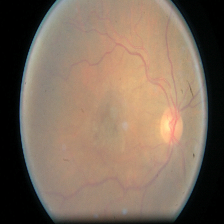
Diabetic retinopathy grade: Moderate